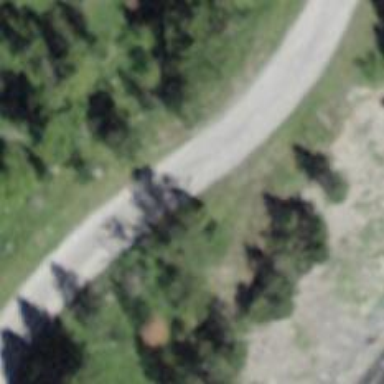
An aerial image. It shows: Unclassified road.